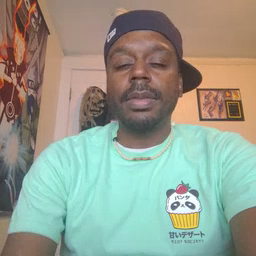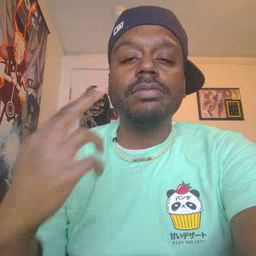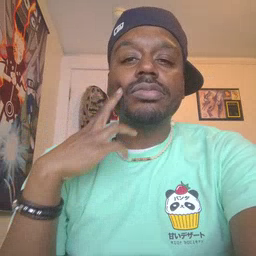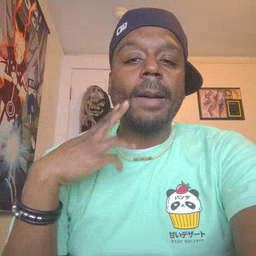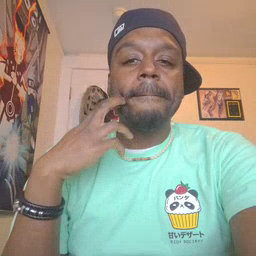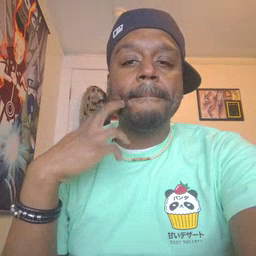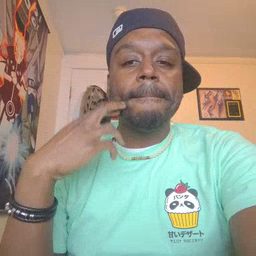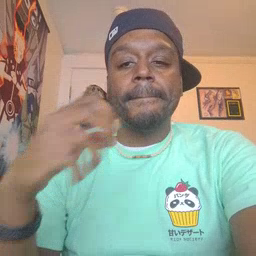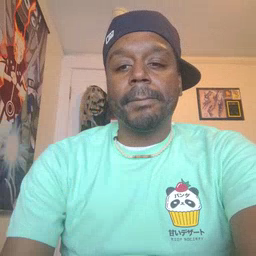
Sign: gum